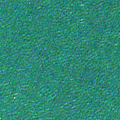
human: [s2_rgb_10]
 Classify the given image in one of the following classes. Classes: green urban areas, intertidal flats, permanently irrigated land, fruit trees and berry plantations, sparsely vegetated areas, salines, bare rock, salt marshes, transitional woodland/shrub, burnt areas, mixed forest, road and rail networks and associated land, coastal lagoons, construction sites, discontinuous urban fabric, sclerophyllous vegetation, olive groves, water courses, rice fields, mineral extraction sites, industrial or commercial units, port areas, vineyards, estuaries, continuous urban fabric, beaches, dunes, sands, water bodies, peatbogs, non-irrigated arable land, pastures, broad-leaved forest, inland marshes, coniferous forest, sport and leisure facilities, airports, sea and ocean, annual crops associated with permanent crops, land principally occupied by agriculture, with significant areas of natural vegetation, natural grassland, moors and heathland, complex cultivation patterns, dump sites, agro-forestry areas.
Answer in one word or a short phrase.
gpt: sea and ocean